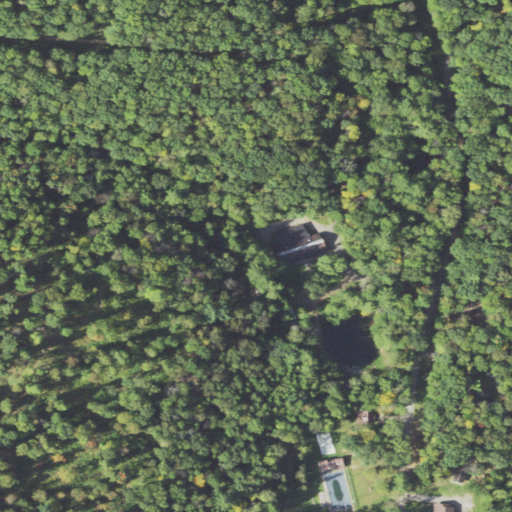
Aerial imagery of valley in Pennsylvania named Lambskin Hollow containing deciduous forest, mixed forest, open development, evergreen forest, pasture, medium intensity development, and low intensity development